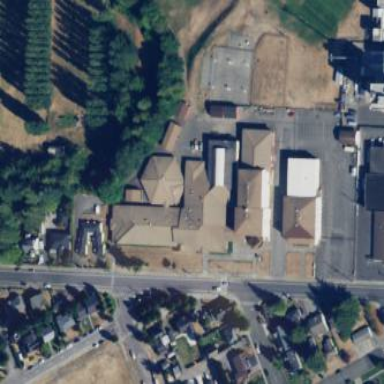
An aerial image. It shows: School building.